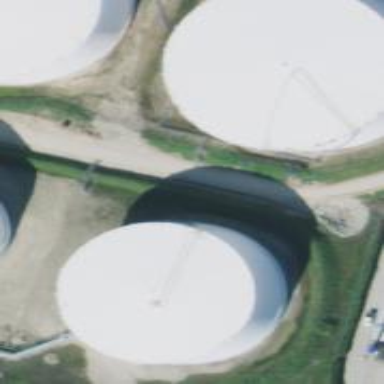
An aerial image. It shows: Building with storage tank.